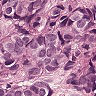
Metastatic tissue present: yes